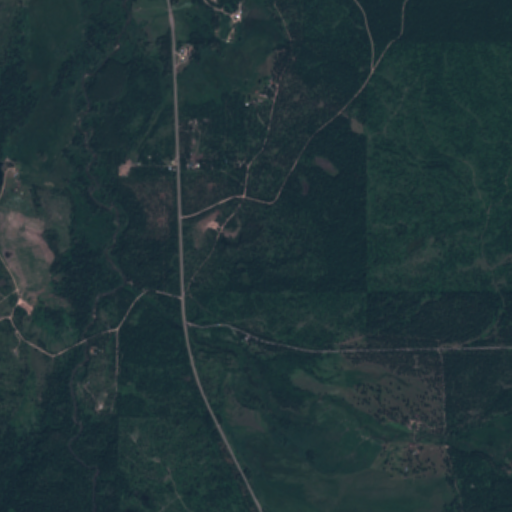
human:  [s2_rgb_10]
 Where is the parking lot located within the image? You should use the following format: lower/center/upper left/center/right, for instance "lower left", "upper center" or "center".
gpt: The parking lot is located in the lower center of the image.
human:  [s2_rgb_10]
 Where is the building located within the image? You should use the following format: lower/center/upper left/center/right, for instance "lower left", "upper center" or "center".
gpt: There is no building in the image.